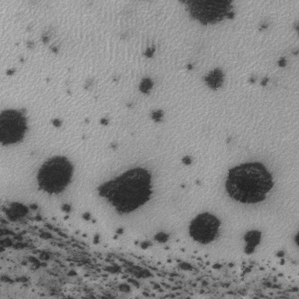
Label: frost